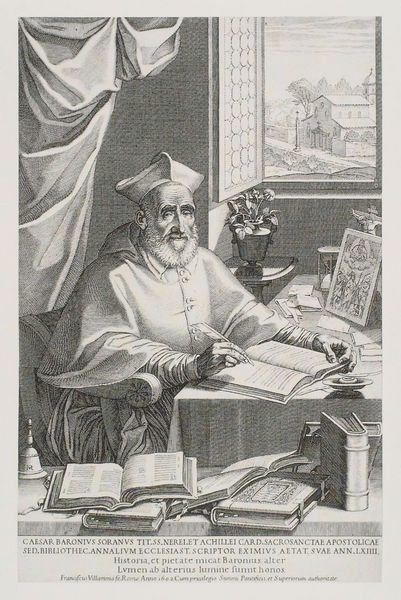
Titel: Bildnis des Kardinals Cesare Baronio
Künstler: Francesco Villamena
Institution: Berlin, Staatliche Museen, Kupferstichkabinett
Schlagwörter: feder, mann, blume, blumen, fenster, hut, stuhl, tisch, ausblick, weg, bart, mütze, bild, vorhang, kirche, vase, blumentopf, bücher, schreibtisch, grafik, graphik, bischof, papst, offen, buch, lehnstuhl, druck, stich, text, kardinal, topfpflanze, seiten, glocke, schreiben